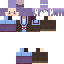
A female human skin with medium skin, wearing brown long hair dressed in a blue hoodie and brown pants, featuring a closed mouth.